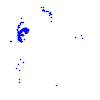
Particle: proton